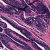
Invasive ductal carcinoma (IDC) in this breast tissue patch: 0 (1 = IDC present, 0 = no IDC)